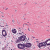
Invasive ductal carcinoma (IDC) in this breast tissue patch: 0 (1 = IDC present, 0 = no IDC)